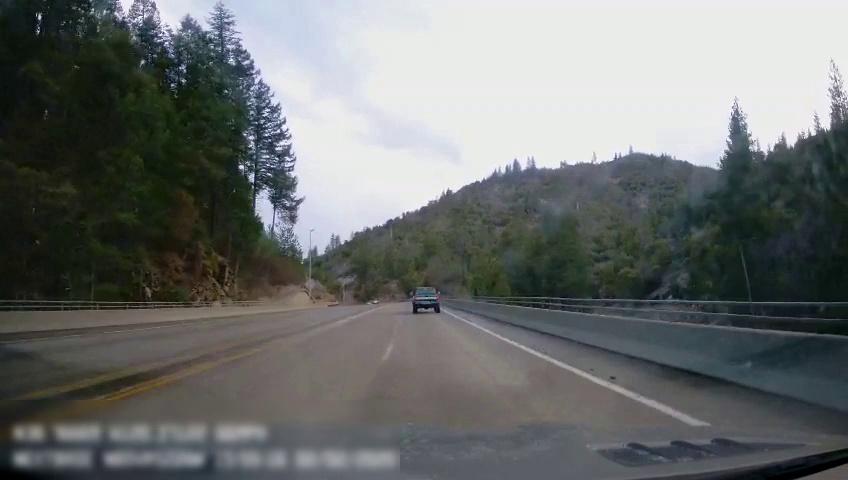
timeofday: Day
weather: Sunny
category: Drivable Space
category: Vehicles | Truck
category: Lanes | Current Lane
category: Lanes | Current Lane
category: Lanes | Alternate Lane
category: Lanes | Alternate Lane
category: Lanes | Alternate Lane